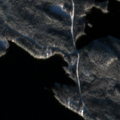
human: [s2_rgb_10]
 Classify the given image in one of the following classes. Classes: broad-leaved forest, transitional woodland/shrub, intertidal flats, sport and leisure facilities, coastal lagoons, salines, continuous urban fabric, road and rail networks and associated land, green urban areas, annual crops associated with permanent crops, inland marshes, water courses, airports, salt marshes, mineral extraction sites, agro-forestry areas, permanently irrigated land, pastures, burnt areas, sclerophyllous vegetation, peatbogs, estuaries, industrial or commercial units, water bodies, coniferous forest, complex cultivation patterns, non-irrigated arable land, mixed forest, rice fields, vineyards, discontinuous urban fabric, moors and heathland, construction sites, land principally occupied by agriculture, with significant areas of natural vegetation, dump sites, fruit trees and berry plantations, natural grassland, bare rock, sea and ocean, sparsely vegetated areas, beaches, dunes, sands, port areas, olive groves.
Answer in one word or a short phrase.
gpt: coniferous forest, mixed forest, water bodies